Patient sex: M
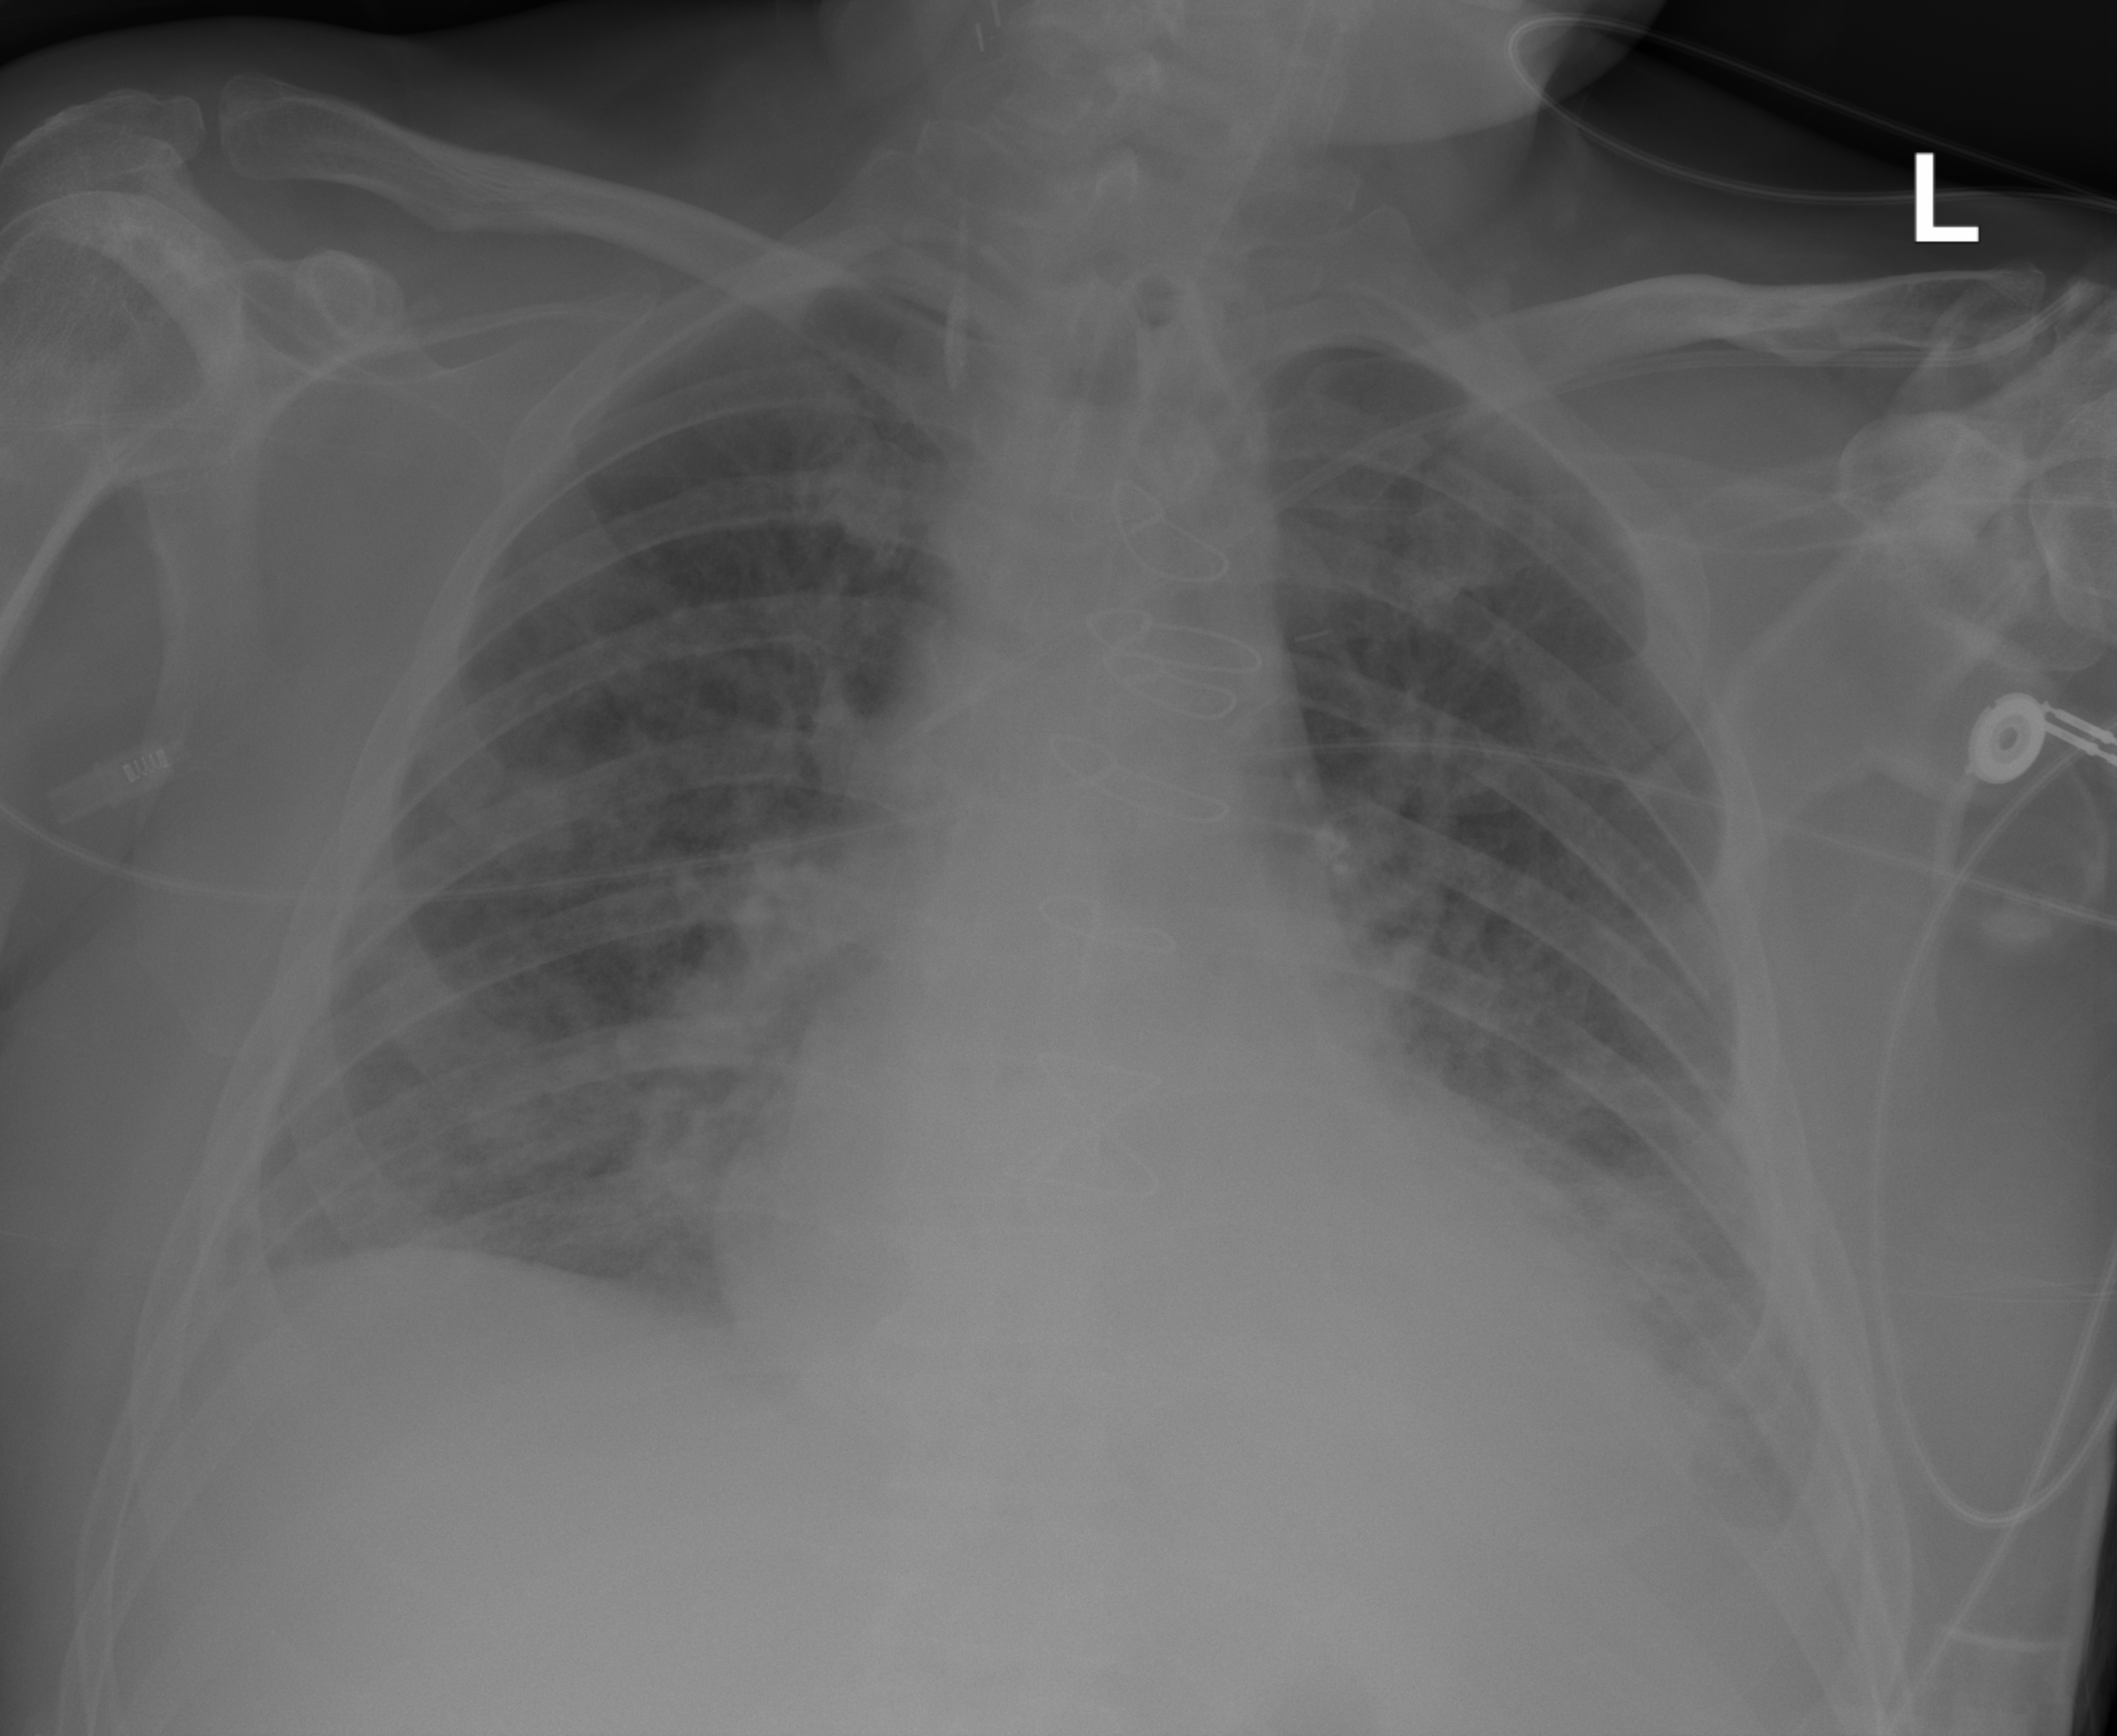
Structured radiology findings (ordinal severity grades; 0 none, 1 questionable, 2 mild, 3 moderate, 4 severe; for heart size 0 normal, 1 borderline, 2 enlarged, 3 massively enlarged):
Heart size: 2
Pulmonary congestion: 0
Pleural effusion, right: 0
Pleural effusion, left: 2
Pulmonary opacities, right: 2
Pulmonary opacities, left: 2
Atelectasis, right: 2
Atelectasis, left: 2